Question: I'm using RubyMine and I already have my db created. The main problem is I can't insert data into my DB.
Code and DB:

This is a code I'm working just to connect it to MySQL db
'''
print "How much money did you earn today? $"
brut = Float(gets.chomp)
puts "This are your way to save your money:"
necesites = (brut.round(3) * 0.55)
play = (brut * 0.10)
education = (brut * 0.10)
ltsfs = (brut * 0.10)
give = (brut * 0.05)
ffa = (brut * 0.10)
puts "$#{necesites.round(2)} - Money for Necesites"
puts "$#{play.round(2)} - Money for Play"
puts "$#{education.round(2)} - Money for Education"
puts "$#{ltsfs.round(2)} - Money for Long Term Savings for Spending"
puts "$#{give.round(2)} - Money for Give"
puts "$#{ffa.round(2)} - Money for Financial Freedom Account"
require mysql # if needed
@db_host = "localhost"
@db_user = "root"
@db_pass = "toor"
@db_name = "SAVINGS"
client = mysql::Client.new(:host => @db_host, :username => @db_user, :password => @db_pass, :database => @db_name)
@cdr_result = client.query("'INSERT INTO
savings_db (NECE, PLAY, EDUC, LTSFS, GIVE, FFA)
VALUES ('necesites', 'play', 'education', 'ltsfs', 'give', 'ffa')'")
mysql.close
sleep(10)
'''
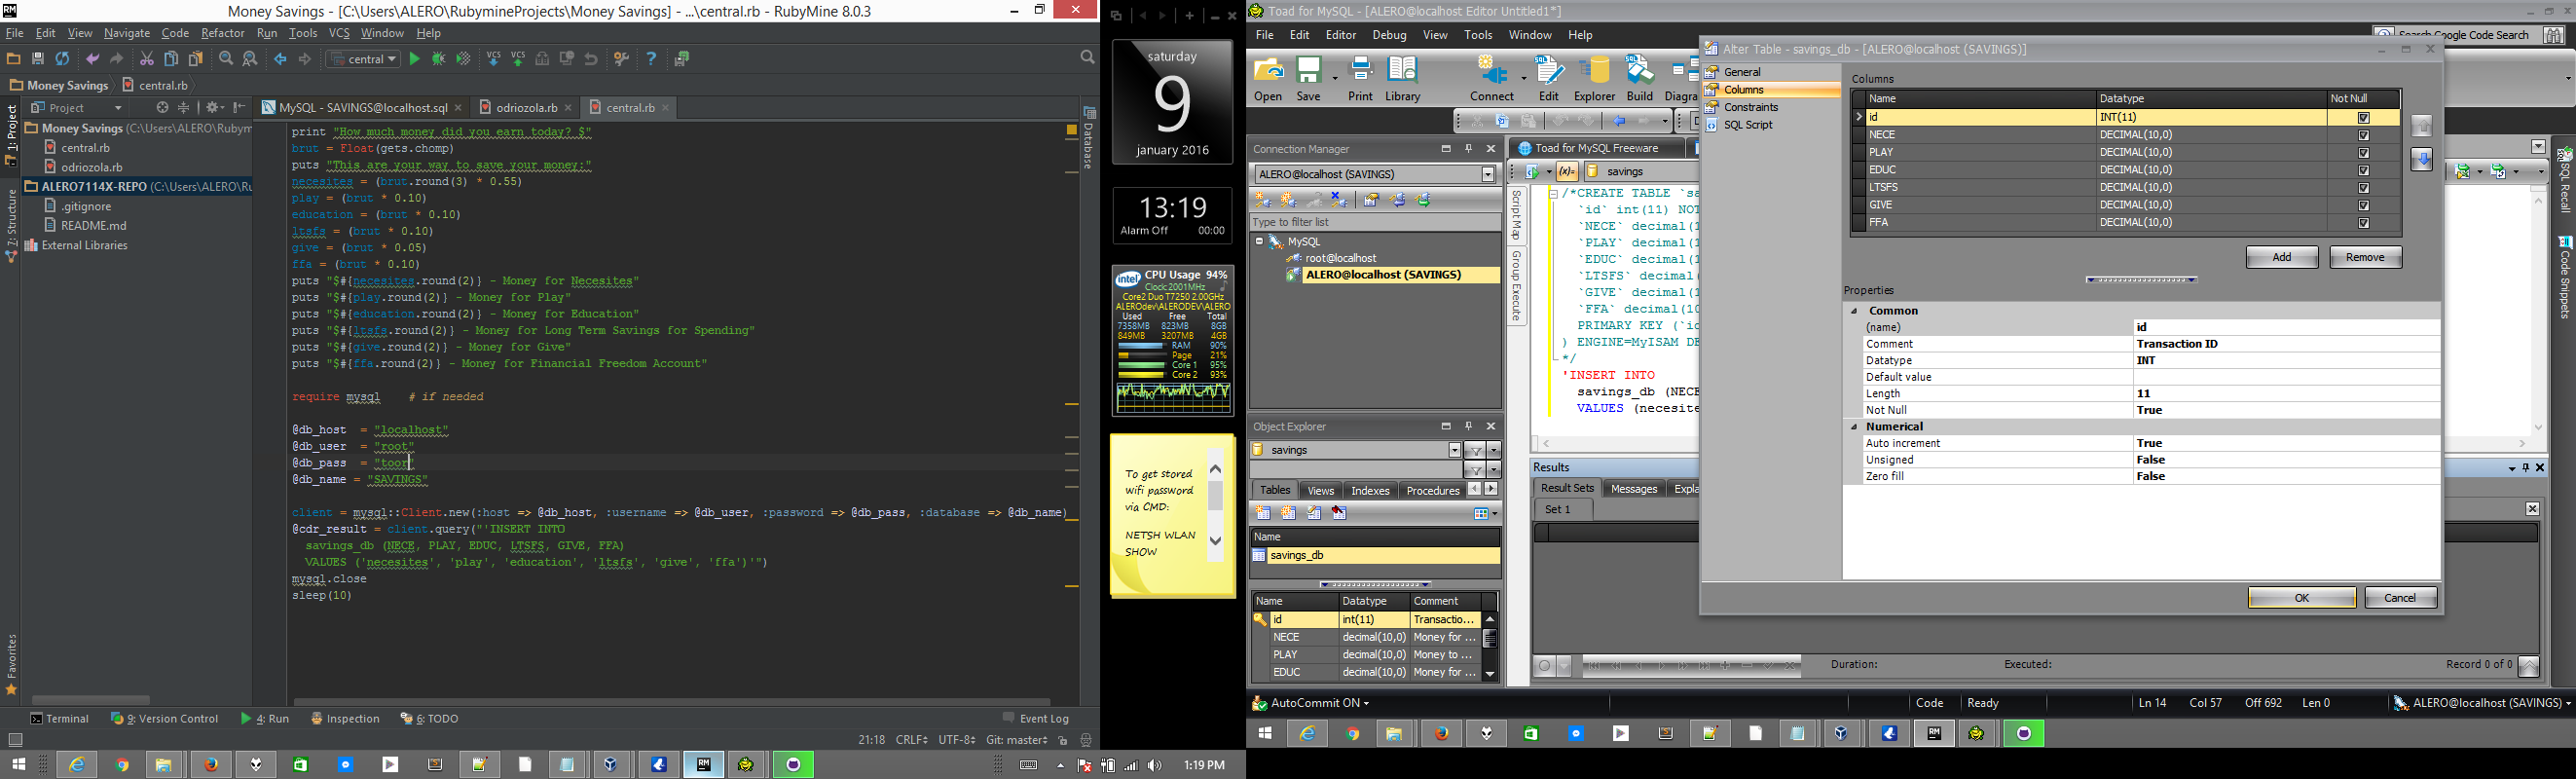
Answer: 17: 'require "mysql"'
24: 'client = Mysql.new(@db_host, @db_user, @db_pass, @db_name)'
Is 'savings_db' the name of your table? If yes, than the SQL statement seems ok. (Nevertheless, I find 'SAVINGS' for the database and 'savings_db' for a table confusing).
Have a thorough look at this : <URL>